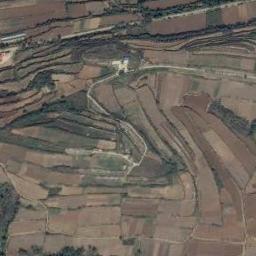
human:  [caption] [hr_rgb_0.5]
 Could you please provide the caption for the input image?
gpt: There are several roads on the terrace .

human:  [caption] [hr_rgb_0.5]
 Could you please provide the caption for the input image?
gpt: A large layer of brown and green mixed terraces with several winding narrow paths .

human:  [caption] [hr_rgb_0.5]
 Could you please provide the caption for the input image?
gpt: The bare and green terrace is next to some trees .

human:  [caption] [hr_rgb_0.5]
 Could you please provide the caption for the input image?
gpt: There are several white houses on the terraces .

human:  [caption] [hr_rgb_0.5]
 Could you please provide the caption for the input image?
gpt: There are many brown terraces and some green ones .